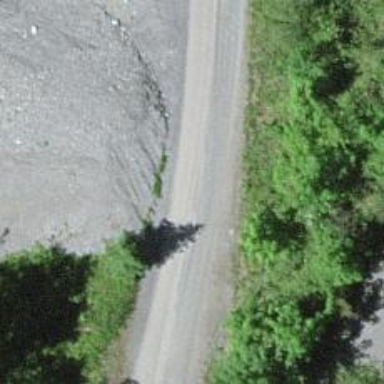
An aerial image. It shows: Gravel driveway designated as service road.